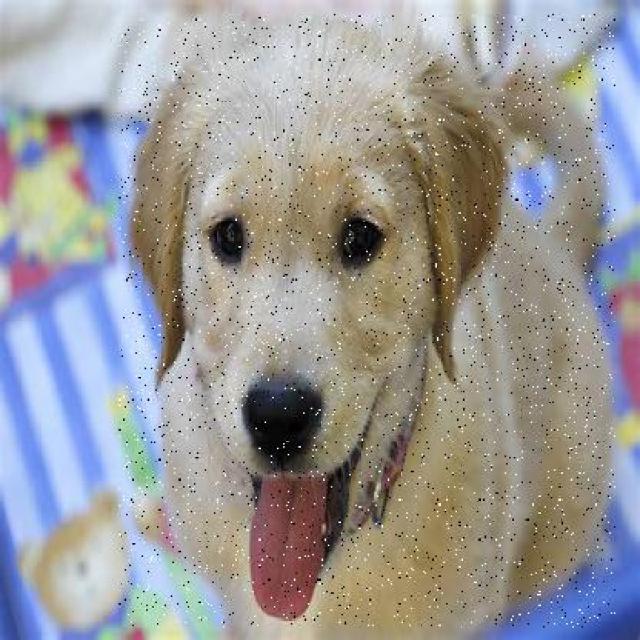
Healthy canine skin — no visible lesions, inflammation, or abnormalities. The skin and coat appear normal.